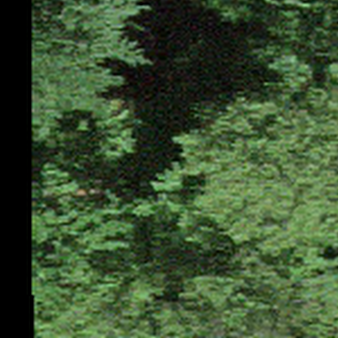
Label: other